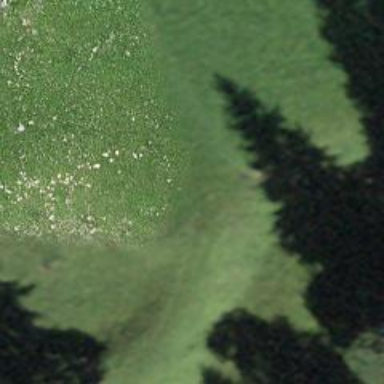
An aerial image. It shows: Ground path.